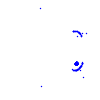
Particle: pion